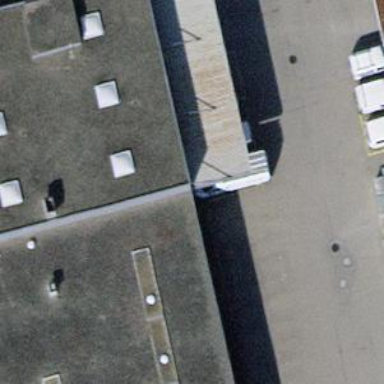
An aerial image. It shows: View of roof of building.